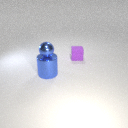
large blue metal cylinder below small blue metal sphere